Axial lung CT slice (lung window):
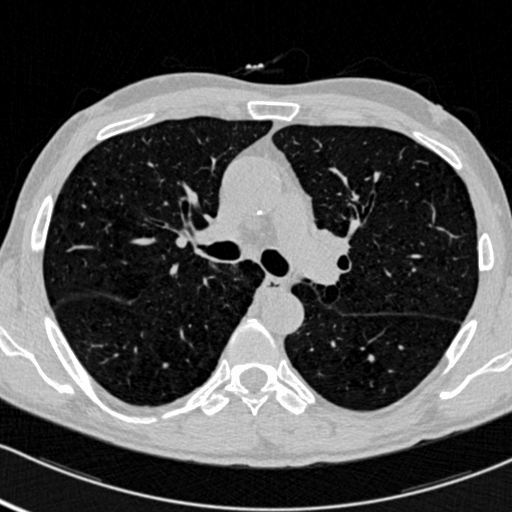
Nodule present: no